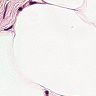
Metastatic tissue present: no